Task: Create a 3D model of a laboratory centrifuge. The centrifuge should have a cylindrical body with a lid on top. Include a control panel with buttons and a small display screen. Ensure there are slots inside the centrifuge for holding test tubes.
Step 177:
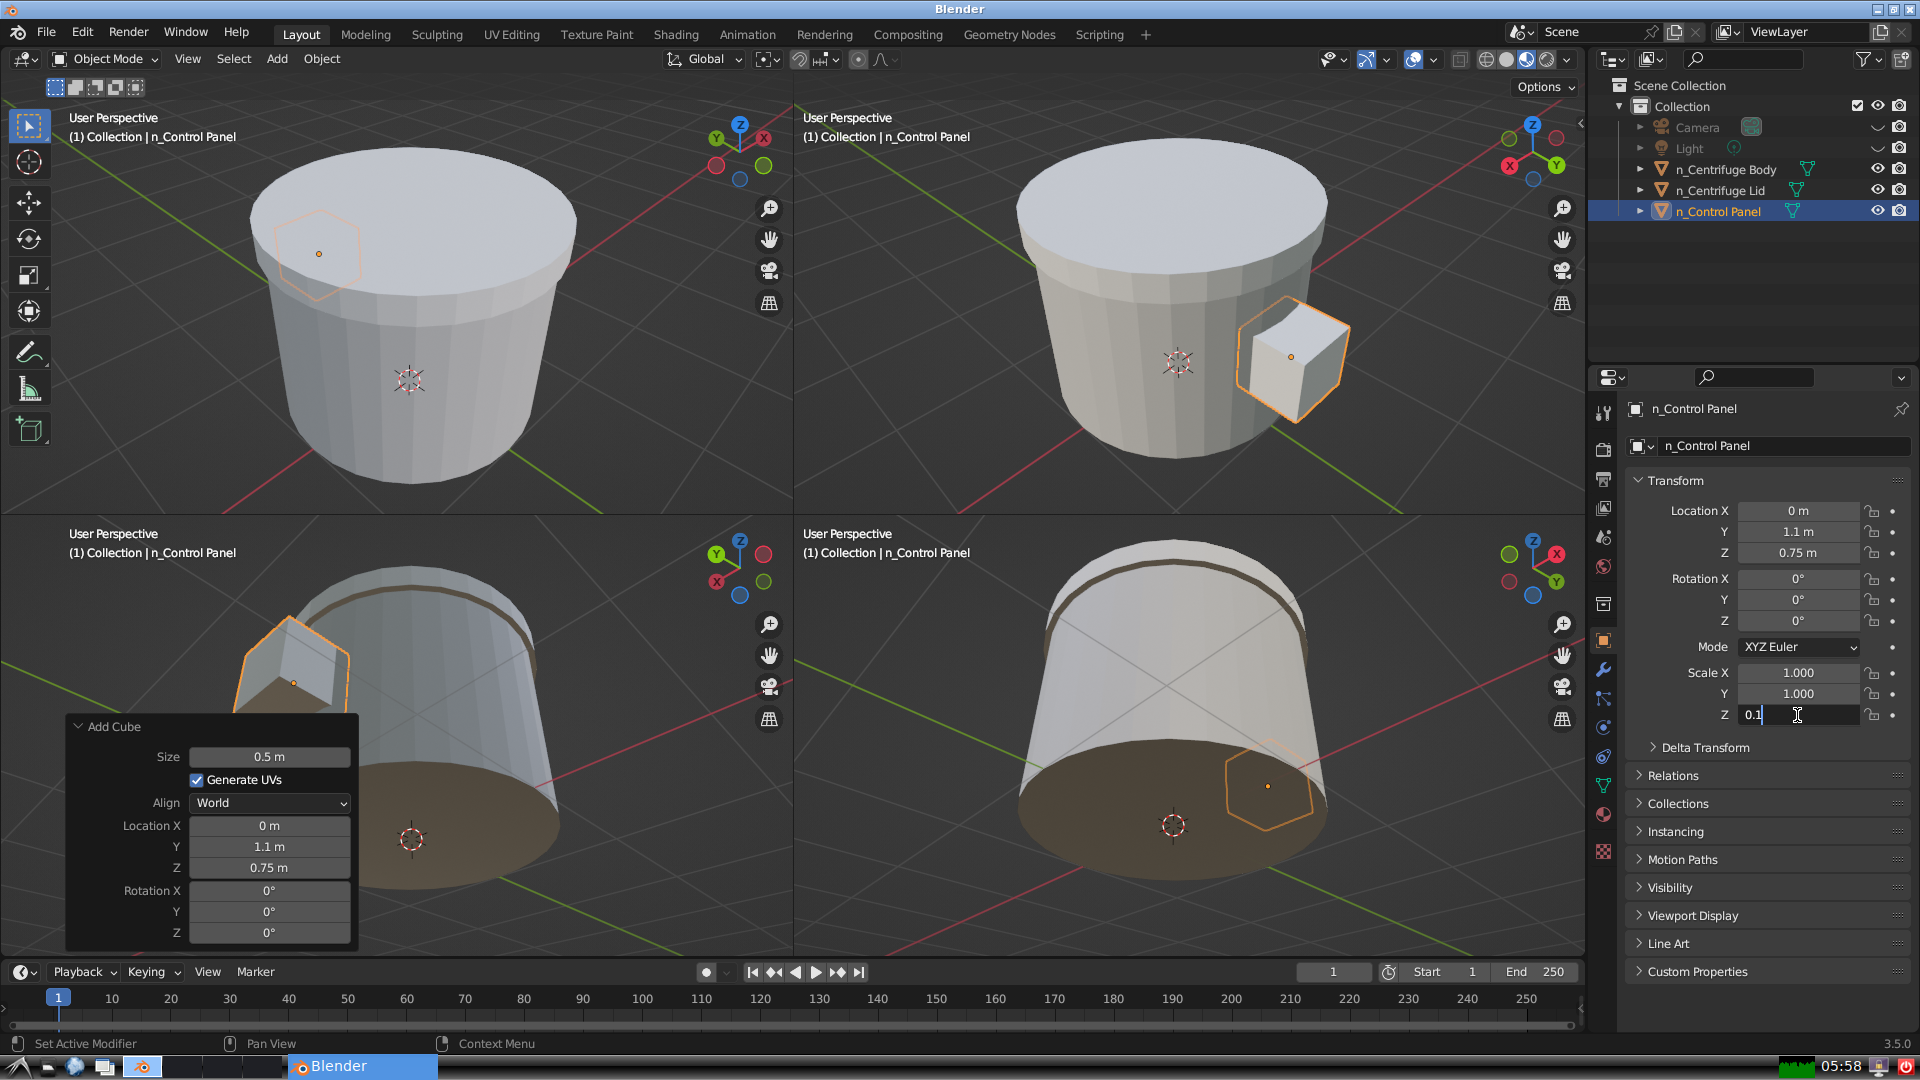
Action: {"key_press": ['Return']}